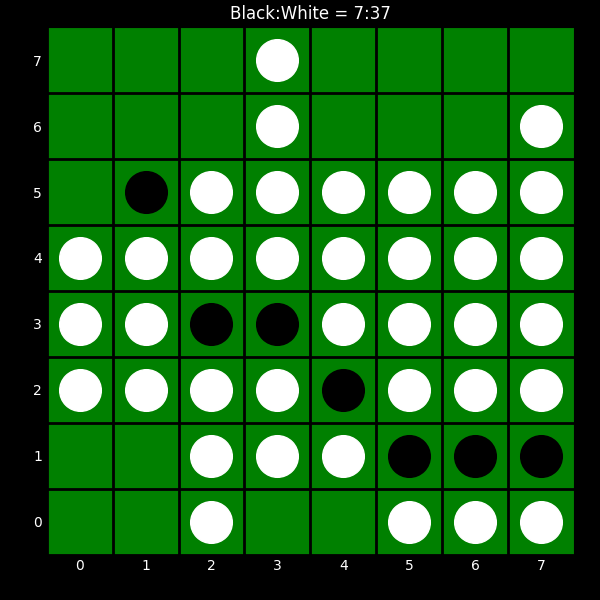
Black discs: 7
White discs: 37